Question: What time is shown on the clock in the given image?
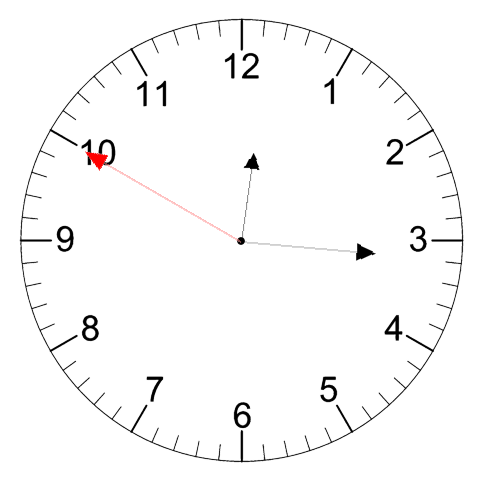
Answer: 12:15:50